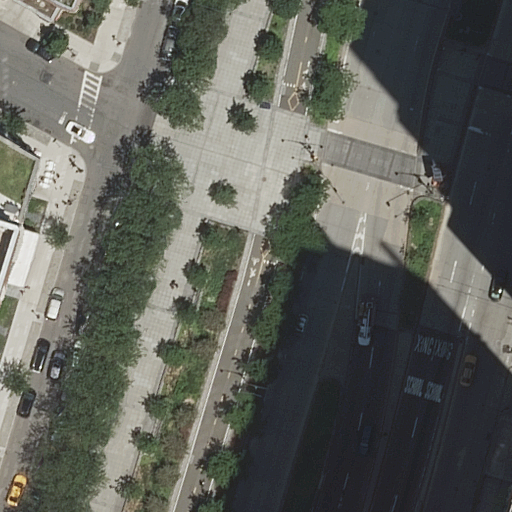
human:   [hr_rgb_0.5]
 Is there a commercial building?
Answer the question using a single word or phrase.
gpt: no

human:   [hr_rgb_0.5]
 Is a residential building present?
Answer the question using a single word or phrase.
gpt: yes

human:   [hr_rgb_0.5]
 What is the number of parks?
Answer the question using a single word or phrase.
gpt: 1

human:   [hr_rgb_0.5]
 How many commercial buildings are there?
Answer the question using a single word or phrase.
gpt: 0

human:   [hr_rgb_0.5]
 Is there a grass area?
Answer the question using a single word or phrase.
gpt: yes

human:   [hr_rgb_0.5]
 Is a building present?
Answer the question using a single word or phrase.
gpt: yes

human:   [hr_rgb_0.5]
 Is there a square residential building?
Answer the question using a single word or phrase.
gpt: no

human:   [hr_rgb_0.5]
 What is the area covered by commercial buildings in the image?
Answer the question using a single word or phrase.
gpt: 0m2

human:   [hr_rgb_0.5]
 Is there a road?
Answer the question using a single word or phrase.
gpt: yes

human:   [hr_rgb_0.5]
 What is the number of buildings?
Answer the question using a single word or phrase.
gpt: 3

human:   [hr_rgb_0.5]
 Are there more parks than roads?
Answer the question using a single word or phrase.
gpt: no

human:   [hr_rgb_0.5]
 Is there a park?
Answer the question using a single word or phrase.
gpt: yes

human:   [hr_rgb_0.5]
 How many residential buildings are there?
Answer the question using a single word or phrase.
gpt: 2

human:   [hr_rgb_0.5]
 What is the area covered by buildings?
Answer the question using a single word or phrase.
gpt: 2077m2

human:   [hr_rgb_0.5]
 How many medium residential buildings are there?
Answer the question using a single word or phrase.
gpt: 1

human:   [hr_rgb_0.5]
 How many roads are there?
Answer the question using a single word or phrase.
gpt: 19

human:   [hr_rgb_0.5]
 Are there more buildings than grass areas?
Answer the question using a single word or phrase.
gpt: no

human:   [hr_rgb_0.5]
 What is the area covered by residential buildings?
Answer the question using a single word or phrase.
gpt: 2075m2

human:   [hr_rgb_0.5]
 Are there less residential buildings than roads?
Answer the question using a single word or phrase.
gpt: yes

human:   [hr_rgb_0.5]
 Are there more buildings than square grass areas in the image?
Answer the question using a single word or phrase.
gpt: yes

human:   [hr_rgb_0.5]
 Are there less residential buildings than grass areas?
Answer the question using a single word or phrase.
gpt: yes

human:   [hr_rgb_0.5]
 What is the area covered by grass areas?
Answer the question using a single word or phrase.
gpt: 533m2

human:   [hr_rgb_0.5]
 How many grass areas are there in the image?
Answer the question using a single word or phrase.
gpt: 3

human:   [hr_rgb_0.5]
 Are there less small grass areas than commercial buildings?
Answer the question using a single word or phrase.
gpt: no

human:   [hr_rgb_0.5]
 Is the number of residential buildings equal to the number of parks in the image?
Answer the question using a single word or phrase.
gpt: no

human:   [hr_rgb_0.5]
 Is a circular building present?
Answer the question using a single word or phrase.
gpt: no

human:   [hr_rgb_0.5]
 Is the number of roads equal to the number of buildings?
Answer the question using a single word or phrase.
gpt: no

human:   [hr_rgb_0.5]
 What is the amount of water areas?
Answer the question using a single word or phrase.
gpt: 0

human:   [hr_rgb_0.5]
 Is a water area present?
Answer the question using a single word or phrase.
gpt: no

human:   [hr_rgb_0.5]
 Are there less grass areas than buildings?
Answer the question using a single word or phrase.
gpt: no

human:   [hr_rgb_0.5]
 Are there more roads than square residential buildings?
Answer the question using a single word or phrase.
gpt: yes

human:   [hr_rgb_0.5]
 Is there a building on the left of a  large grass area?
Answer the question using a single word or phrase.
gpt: no

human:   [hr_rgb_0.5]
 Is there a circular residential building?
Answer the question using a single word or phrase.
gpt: no

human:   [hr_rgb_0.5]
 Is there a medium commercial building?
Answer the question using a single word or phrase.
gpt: no

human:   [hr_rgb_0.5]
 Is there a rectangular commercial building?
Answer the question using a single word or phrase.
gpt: no

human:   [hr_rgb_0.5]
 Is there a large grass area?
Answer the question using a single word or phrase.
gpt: no

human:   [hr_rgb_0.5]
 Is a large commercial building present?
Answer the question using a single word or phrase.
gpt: no

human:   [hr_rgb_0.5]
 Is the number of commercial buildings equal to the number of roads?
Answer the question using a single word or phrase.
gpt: no

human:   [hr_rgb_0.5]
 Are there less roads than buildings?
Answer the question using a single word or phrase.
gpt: no

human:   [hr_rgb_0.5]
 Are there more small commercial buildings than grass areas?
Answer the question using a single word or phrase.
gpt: no

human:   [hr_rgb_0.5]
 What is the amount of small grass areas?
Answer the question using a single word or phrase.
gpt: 0

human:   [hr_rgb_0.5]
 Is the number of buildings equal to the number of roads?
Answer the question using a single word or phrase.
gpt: no

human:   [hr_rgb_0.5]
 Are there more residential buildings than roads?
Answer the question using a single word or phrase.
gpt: no

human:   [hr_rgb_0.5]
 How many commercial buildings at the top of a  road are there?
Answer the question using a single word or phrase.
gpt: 0

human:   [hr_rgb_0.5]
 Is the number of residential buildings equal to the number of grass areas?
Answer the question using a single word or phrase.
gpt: no

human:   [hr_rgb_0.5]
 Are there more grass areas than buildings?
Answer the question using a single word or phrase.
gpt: no

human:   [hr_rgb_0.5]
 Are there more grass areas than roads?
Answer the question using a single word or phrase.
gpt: no

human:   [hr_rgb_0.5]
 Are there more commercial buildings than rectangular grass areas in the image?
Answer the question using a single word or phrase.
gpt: no

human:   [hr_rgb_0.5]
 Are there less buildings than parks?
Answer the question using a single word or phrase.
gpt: no

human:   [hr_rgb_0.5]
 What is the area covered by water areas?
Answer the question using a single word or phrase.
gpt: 0m2

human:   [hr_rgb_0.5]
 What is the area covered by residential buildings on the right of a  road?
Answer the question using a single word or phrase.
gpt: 0m2

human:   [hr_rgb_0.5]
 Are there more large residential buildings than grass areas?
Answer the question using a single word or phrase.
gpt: no

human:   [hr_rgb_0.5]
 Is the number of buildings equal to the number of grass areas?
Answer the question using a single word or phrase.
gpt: yes

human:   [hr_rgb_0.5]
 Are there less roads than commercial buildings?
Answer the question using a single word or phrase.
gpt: no

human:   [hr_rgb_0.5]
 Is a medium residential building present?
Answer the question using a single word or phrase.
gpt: yes

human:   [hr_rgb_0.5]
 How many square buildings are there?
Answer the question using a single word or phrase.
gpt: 0

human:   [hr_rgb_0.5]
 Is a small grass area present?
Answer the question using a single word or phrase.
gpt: no

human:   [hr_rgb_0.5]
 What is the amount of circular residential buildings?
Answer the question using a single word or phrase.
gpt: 0

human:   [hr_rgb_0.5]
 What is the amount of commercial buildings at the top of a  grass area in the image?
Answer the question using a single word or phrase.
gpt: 0

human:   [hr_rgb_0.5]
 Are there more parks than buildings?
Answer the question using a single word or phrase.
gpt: no

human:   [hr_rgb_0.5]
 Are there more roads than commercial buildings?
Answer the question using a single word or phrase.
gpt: yes

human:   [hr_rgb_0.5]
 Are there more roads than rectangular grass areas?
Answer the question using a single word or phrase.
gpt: yes

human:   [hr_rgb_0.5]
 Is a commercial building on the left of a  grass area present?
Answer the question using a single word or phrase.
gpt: no

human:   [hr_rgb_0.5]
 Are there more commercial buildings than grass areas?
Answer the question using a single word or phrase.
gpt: no